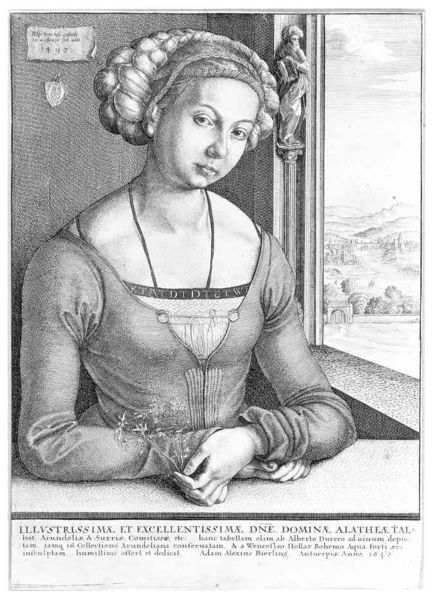
Titel: Weibliches Brustbild mit geflochtenem Haar
Künstler: Wenzel Hollar
Standort: Karlsruhe
Institution: Staatliche Kunsthalle Karlsruhe
Schlagwörter: arch, balcony, column, hands, white, window, women, black, blouse, bun, dress, face, gray, grey, hair, interior, lace, lady, nose, painting, portrait, robe, room, sitting, table, wall, woman, flowers, gown, print, plant, woodcut, hand, sad, flower, clouds, frau, sky, tree, background, ear, field, girl, hill, hills, lake, landscape, sea, water, german, sun, trees, eyes, grass, river, plants, view, drawing, paper, black and white, bodice, bust, look, bonnet, mouth, etching, illustration, monochrome, sketch, woamn, saint, desk, necklace, writing, leaning, sculpture, statue, british, virgin, breast, letters, bridge, small, drapery, outside, person, royal, arms, clothes, neck, shoulder, renaissance, ink, gate, italian, art, ground, board, ears, engraving, pencil, english, religion, bush, fingers, breasts, chest, figure, leaf, stare, shading, eyebrows, staring, pillar, mary, fenster, carving, rich, stich, durer, maiden, symbol, haare, description, latin, text, potrait, dürer, middle ages, words, kleid, idol, corset, sign, countryside, pretty, queen, wealthy, fat, grin, upper class, braid, scenery, think, da vinci, albrecht, 16th century, tal, headdress, braids, yes, windowsill, big hair, cut out, printmaking, note, monotone, pure, 17th century, ilustration, bra, figurine, statuette, braided hair, 1492, domina, grimace, sprig, aquaforte, symbl, 1497, eyeborws, alathea, dtdtddw, illvstrlss, small flowers, holding flowers, selfie, parsley, annoyed face, jair, carcoal, fendster